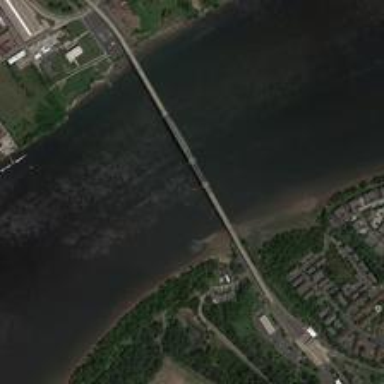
The city is integrated with lush plants and the bridge stretching across the river makes the city connected .